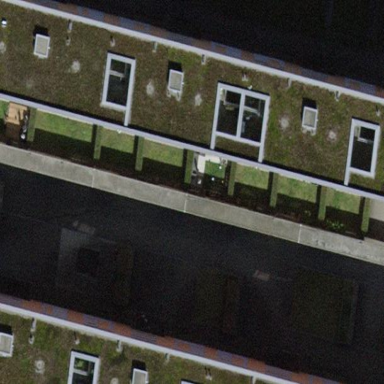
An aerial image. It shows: Roof with bicycle parking available.